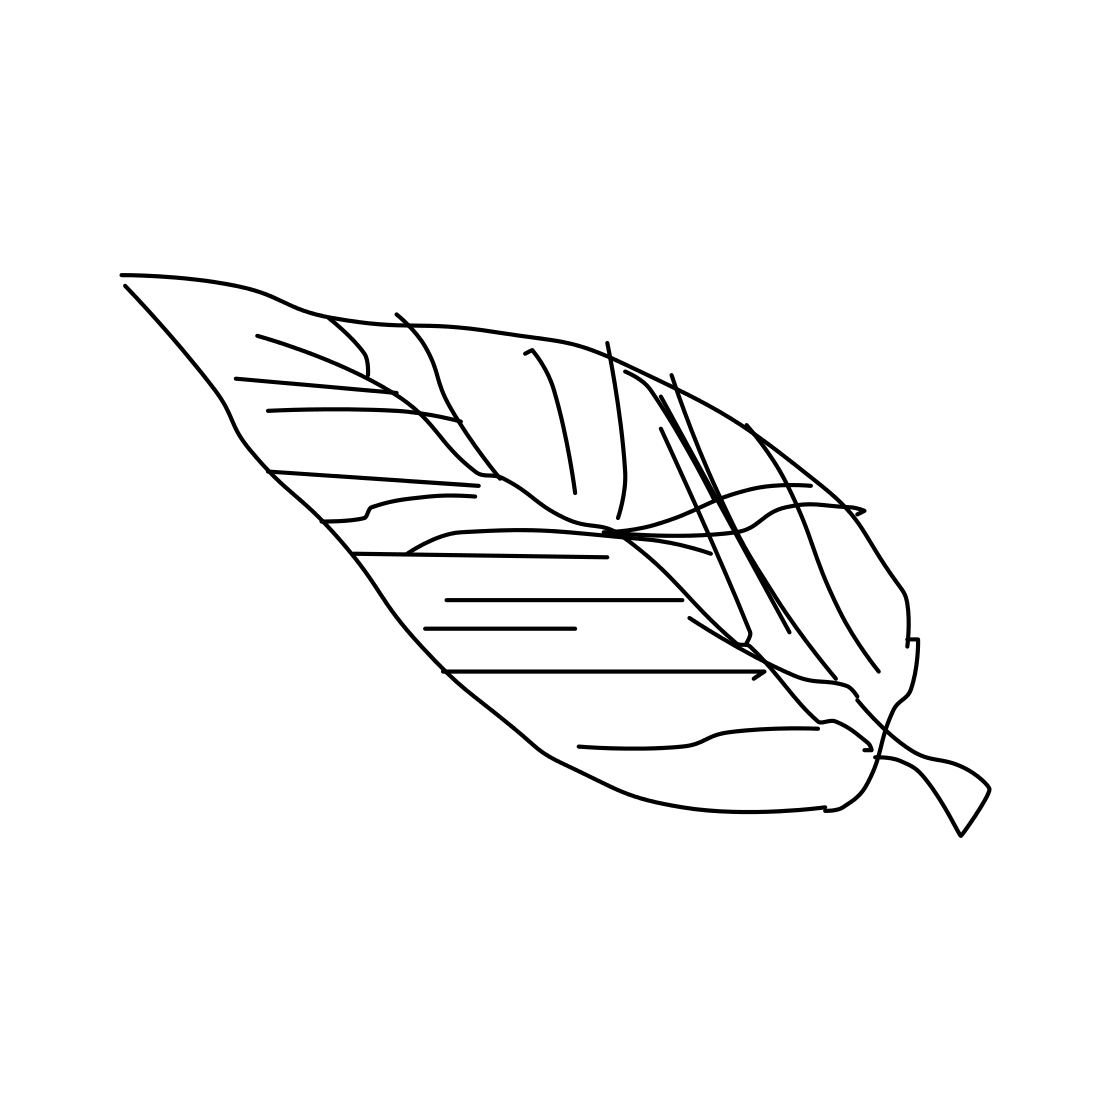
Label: feather